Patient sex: M
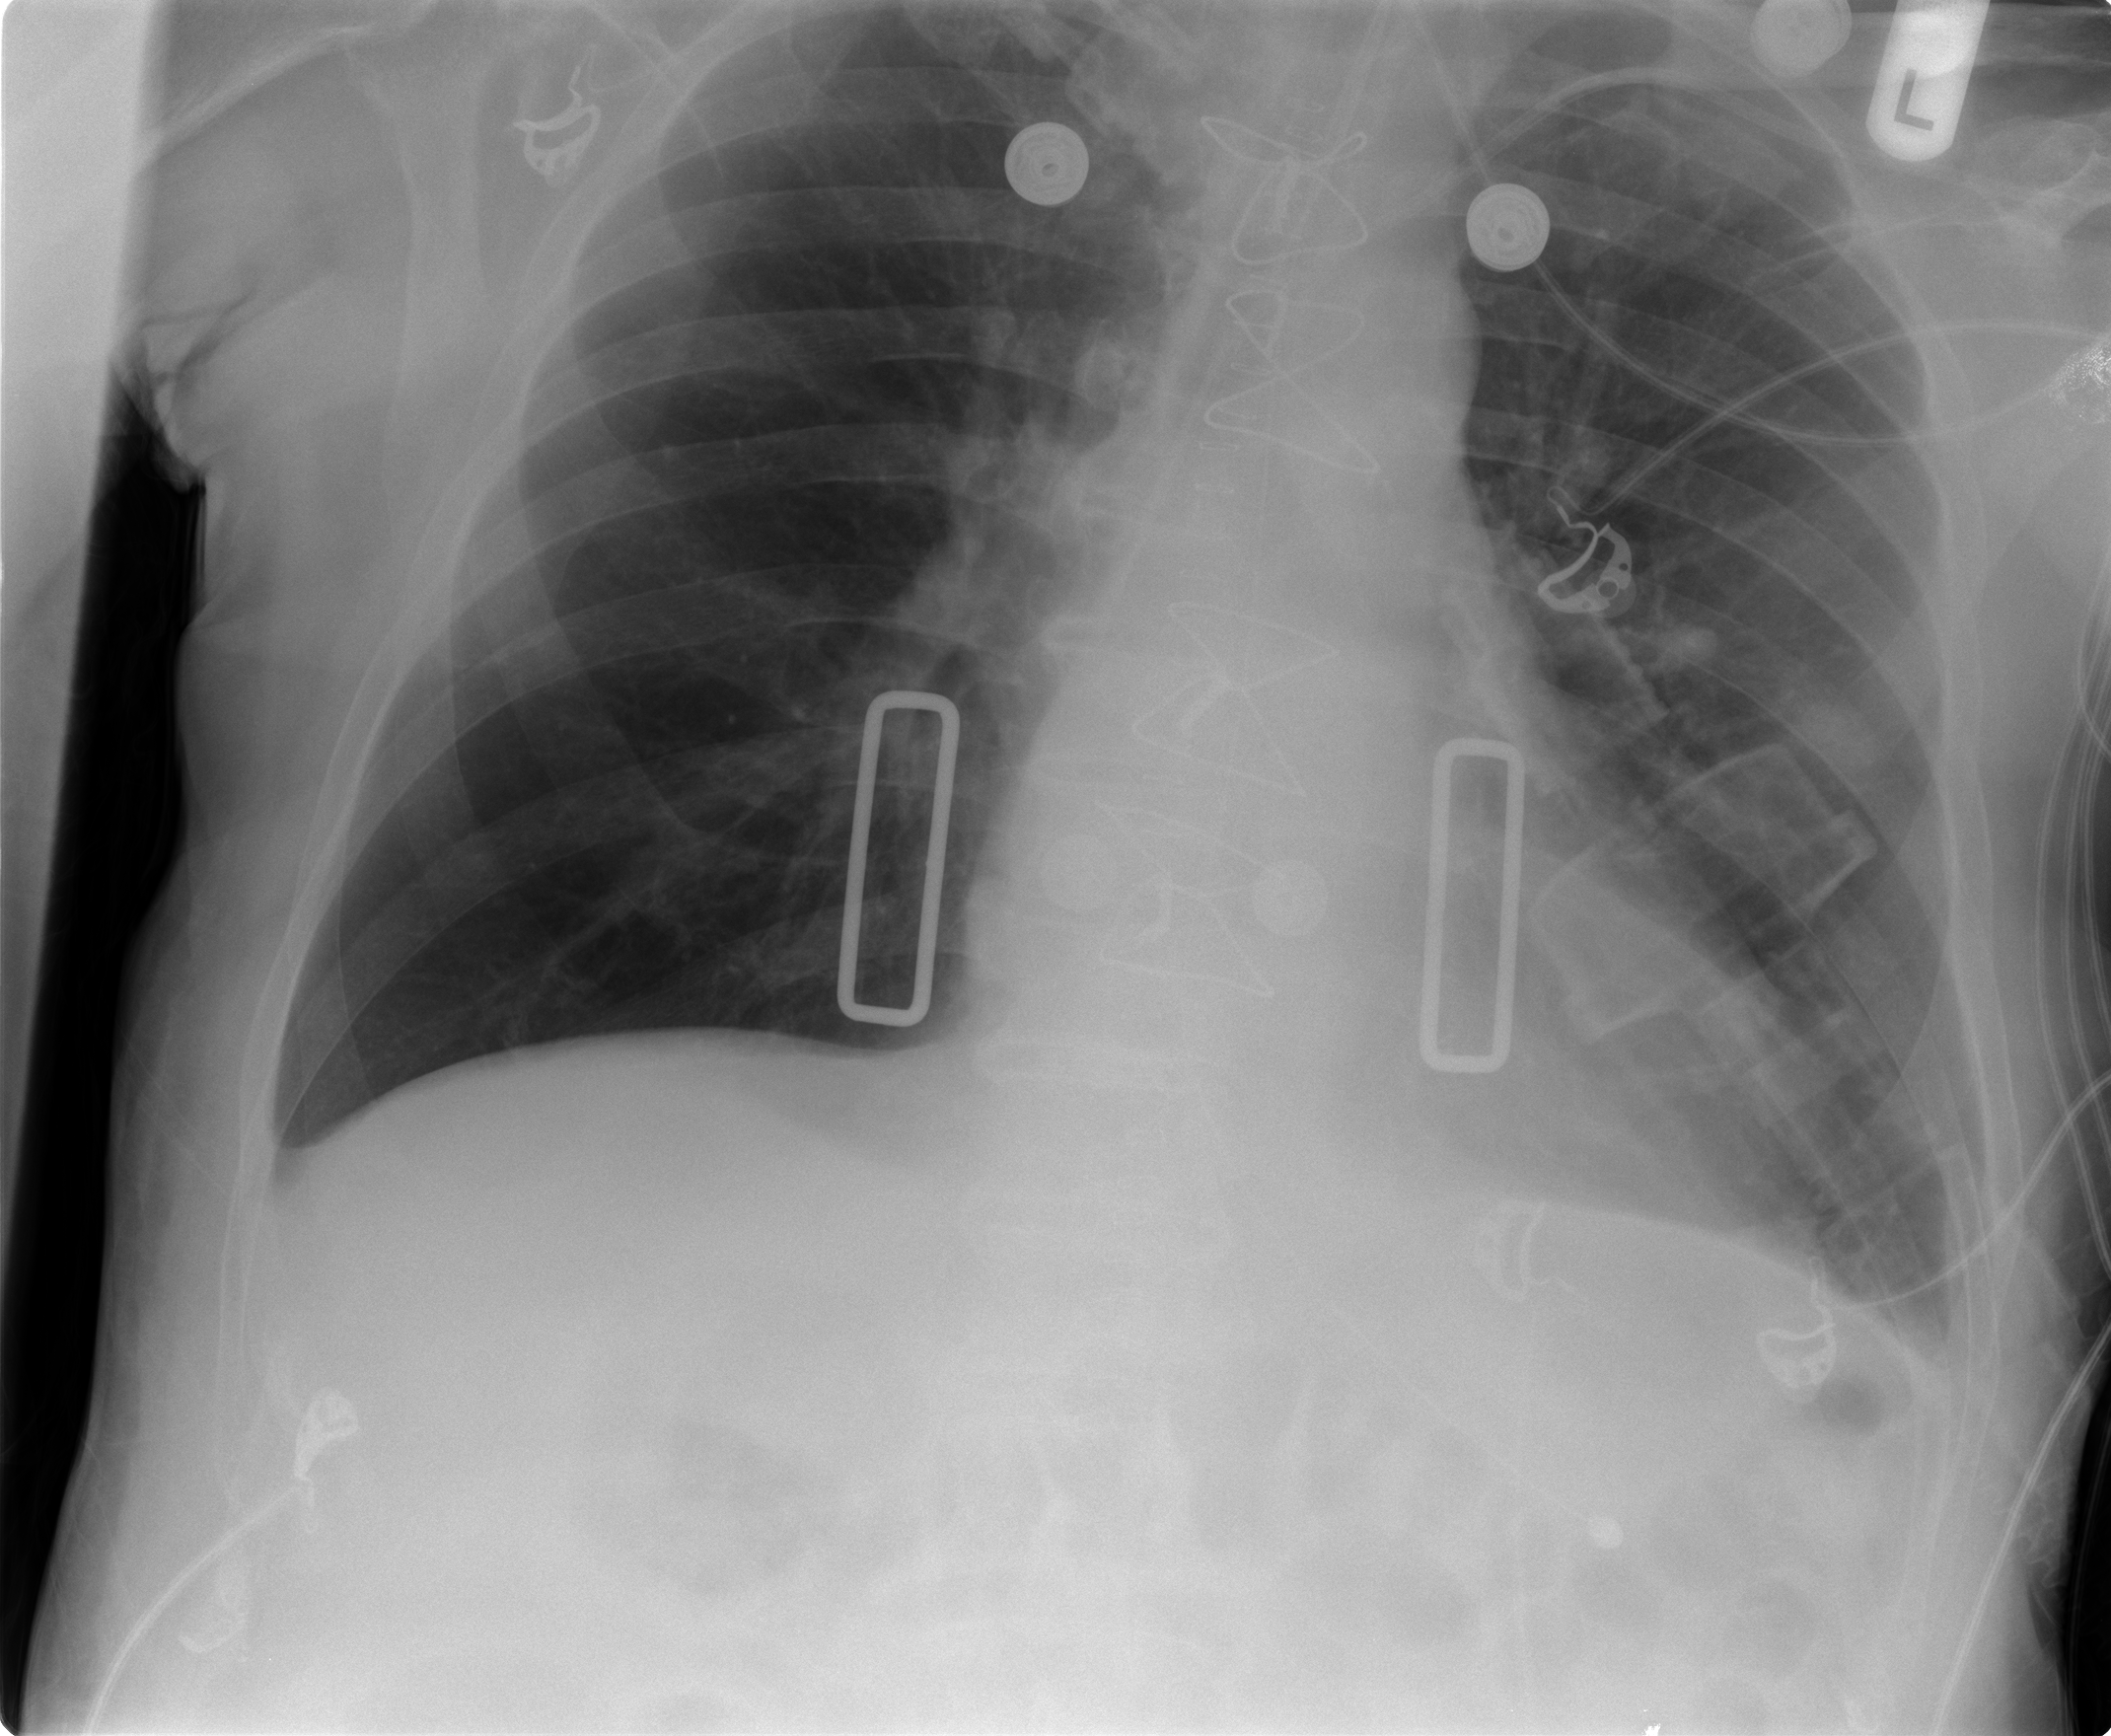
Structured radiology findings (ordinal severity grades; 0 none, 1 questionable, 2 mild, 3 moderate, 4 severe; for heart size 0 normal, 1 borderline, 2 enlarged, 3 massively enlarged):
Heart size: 0
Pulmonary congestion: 0
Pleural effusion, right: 2
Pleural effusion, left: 2
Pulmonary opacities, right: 0
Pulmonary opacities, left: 0
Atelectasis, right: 0
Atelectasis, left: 2